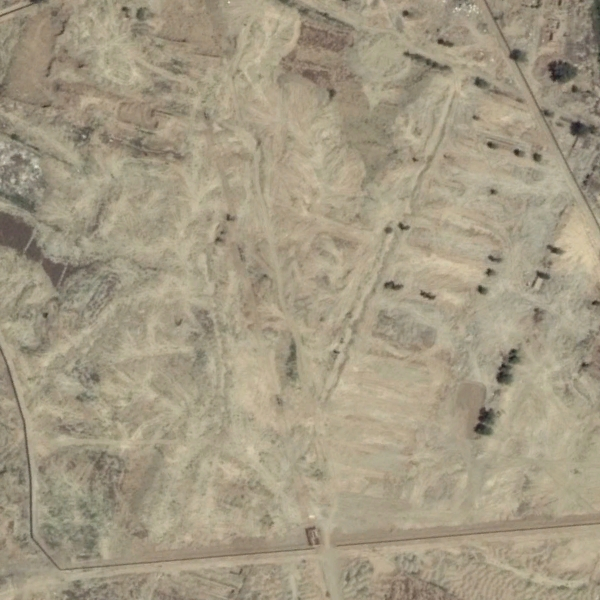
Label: BareLand